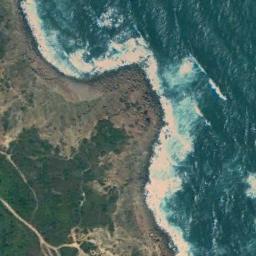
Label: beach